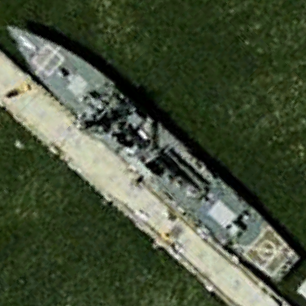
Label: destroyer